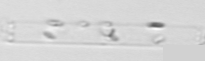
Label: Cerataulina_pelagica